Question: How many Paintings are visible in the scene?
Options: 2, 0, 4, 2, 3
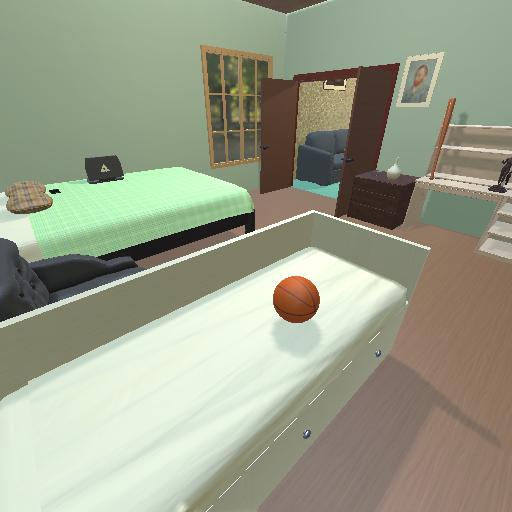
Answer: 2